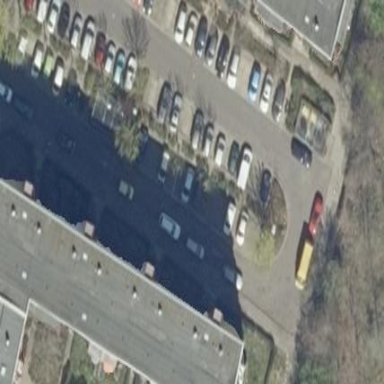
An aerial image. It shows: Parking available on the street side.